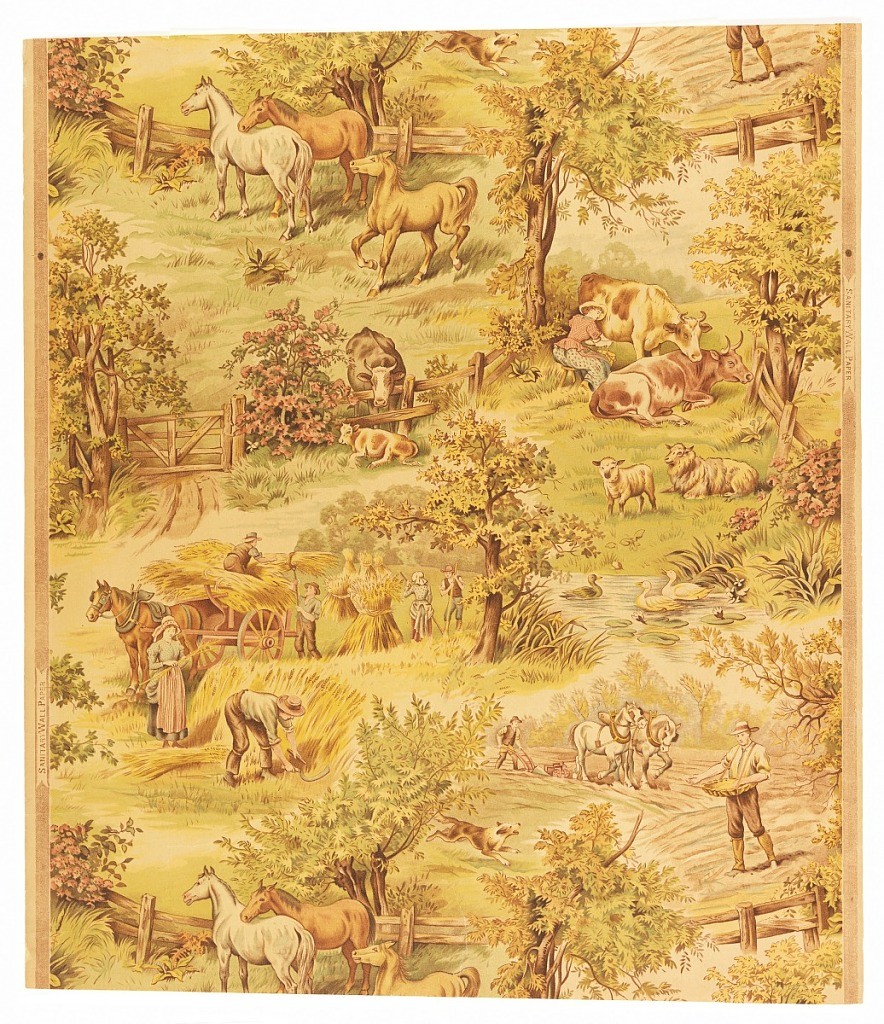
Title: Sidewall
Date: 1900–1920
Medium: Machine printed with engraved rollers
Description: Children's paper with farm scenes, including plowing the fields, bailing hay, woman milking cow, and horses in pasture. Printed in selvedge: "Sanitary Wall Paper".